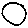
Label: circle